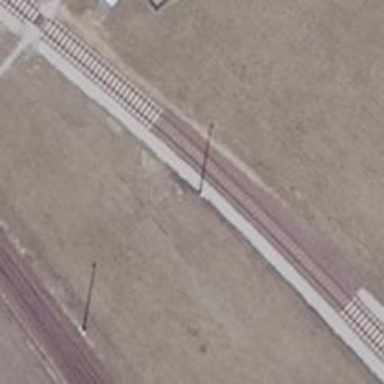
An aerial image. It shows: Railway switch.